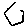
Label: hexagon